Aerial crown-view tile of a tropical tree (Barro Colorado Island, Panama), acquired 20240716:
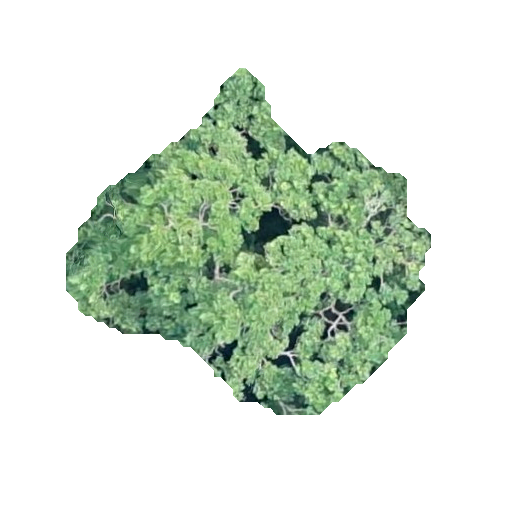
Species: Simarouba amara
GBIF accepted scientific name: Simarouba amara
Crown area: 116.898 m²